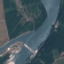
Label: River